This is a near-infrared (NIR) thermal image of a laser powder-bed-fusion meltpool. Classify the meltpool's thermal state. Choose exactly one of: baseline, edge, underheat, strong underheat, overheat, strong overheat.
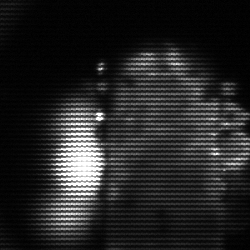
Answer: strong underheat